Chest X-ray. View position: AP
Patient age: 51
Patient sex: M
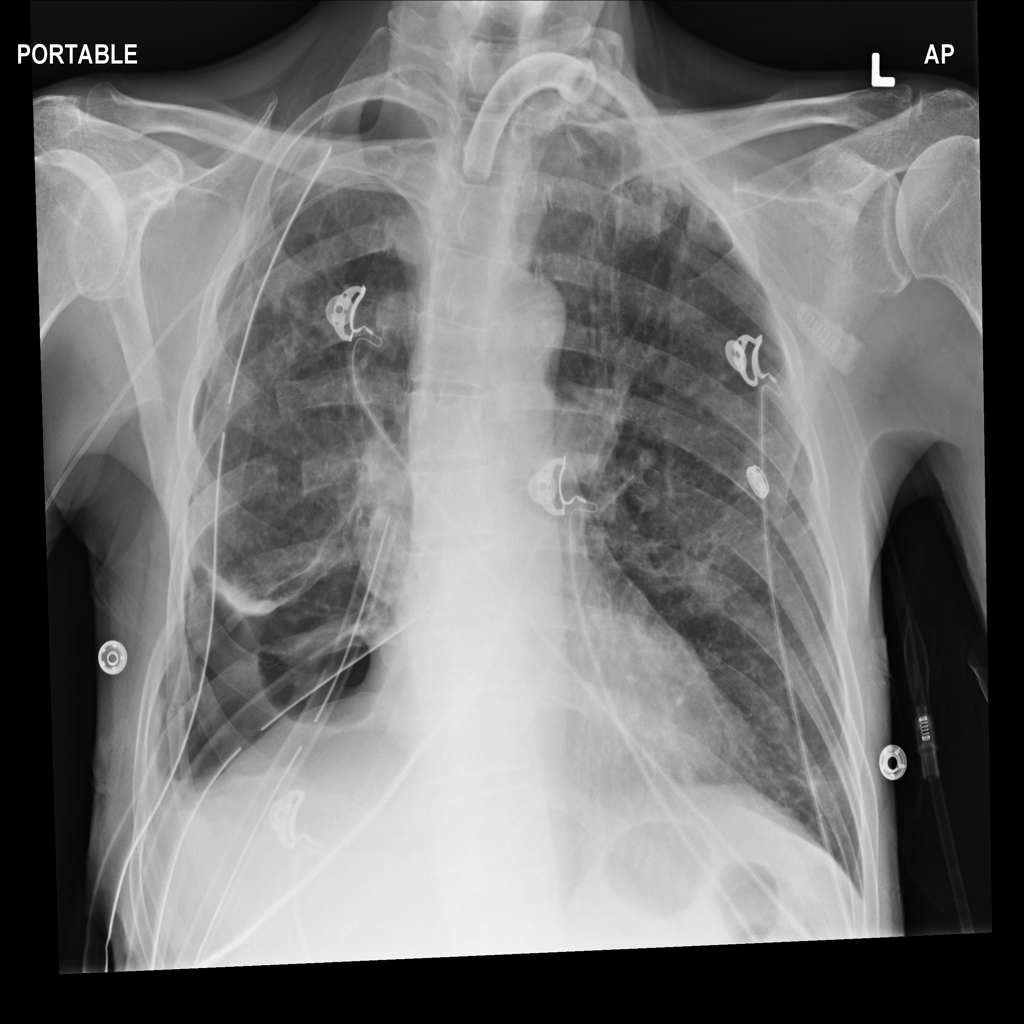
Finding: Pneumothorax